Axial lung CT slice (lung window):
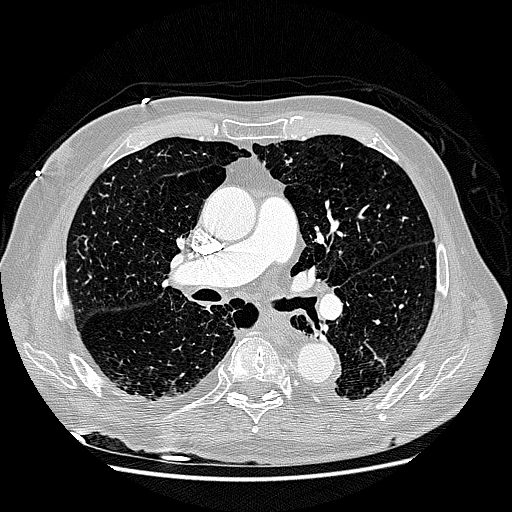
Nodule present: no